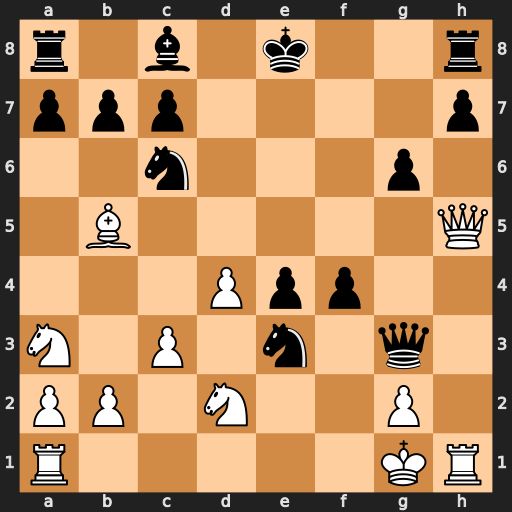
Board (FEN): r1b1k2r/ppp4p/2n3p1/1B5Q/3Ppp2/N1P1n1q1/PP1N2P1/R5KR
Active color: w
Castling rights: kq
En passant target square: -
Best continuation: Qe5+ Kf7 Bc4+ Nxc4 Qxc7+ Kg8 Naxc4